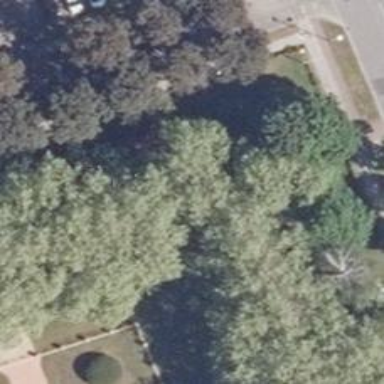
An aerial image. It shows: Row of broadleaved trees.